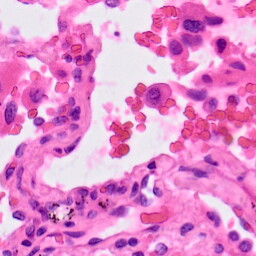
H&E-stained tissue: Lung